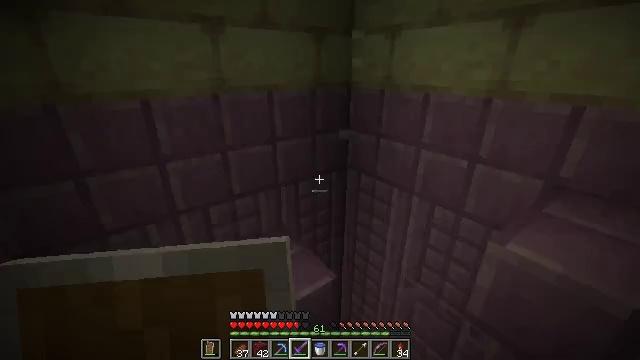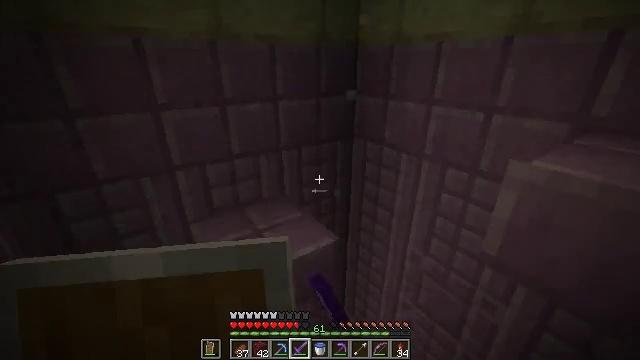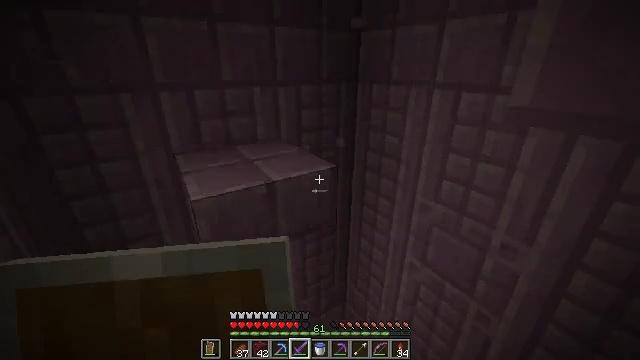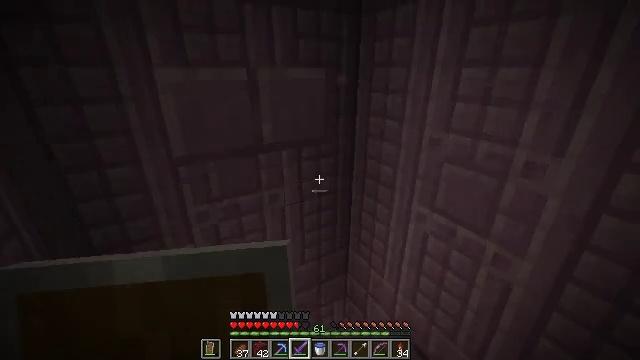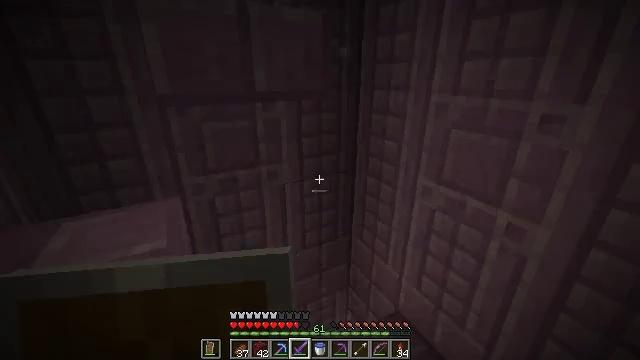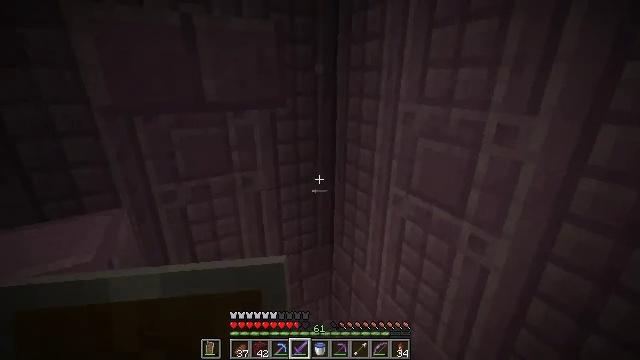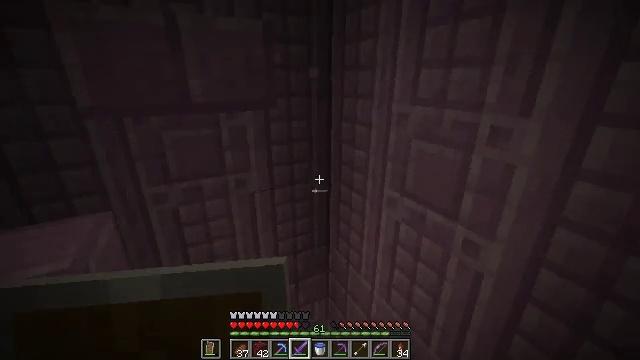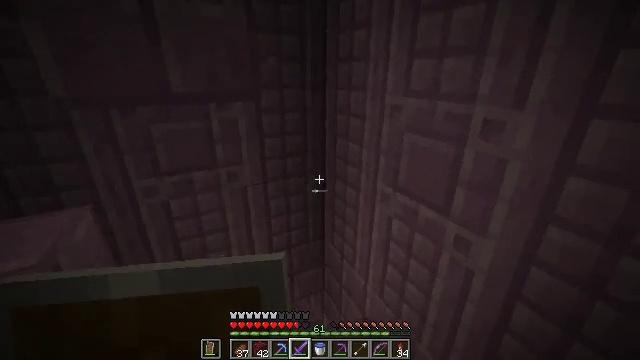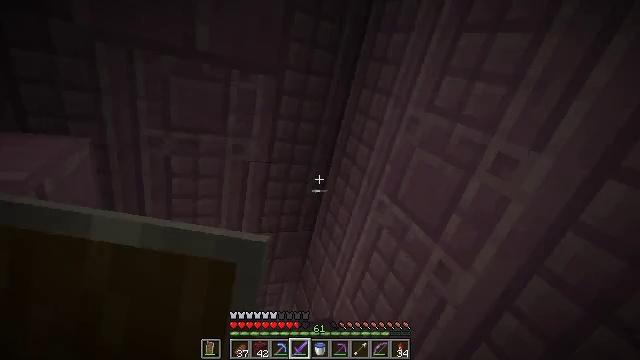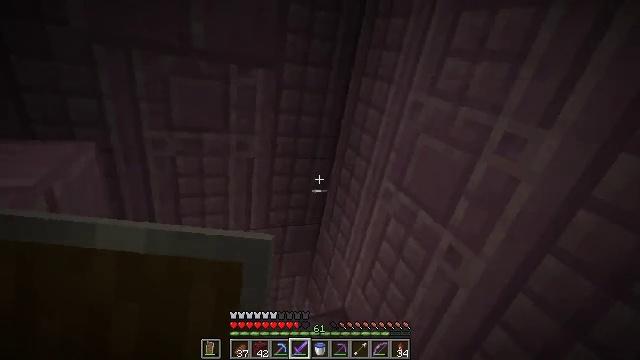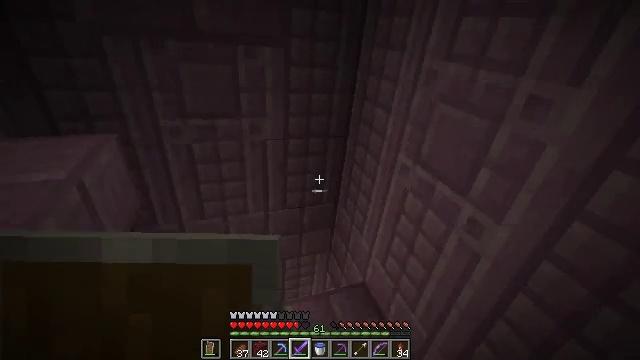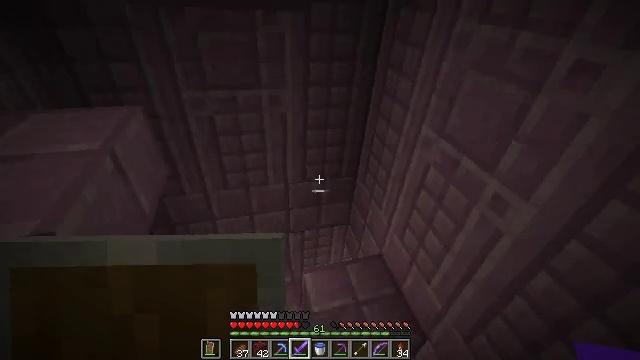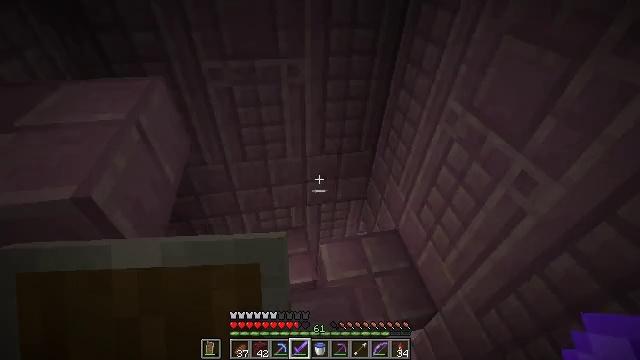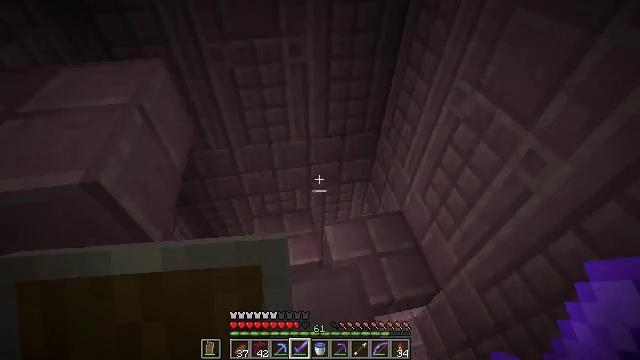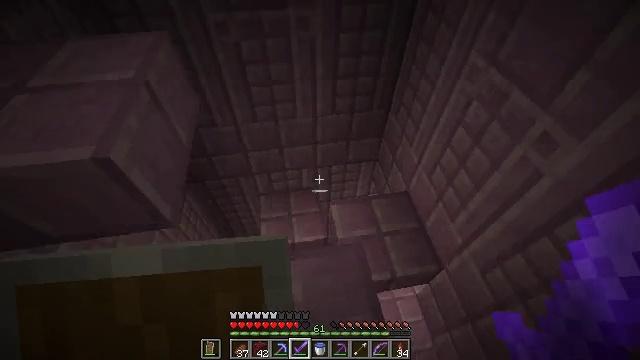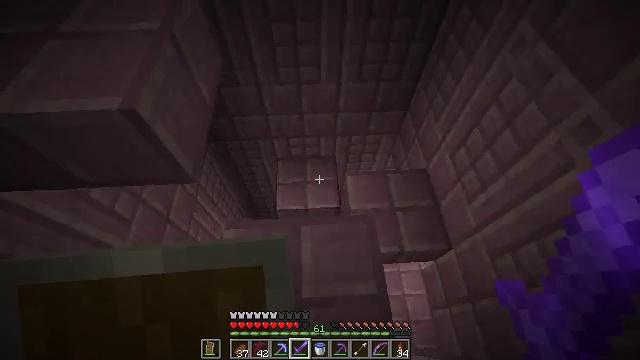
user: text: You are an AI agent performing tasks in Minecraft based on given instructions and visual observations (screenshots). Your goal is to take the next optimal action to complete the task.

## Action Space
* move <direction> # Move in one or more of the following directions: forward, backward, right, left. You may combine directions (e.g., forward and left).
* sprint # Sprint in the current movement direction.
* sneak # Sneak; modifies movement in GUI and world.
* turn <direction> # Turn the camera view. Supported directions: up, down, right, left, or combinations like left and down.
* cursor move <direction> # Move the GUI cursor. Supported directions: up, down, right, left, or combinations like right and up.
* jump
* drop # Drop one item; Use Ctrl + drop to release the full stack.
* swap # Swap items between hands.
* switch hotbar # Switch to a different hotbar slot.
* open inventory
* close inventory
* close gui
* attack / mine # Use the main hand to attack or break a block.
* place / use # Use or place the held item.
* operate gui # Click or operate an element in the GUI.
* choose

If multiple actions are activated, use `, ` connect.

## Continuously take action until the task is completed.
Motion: motion action
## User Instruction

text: Kill the shulker.
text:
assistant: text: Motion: move right, turn left, attack / mine
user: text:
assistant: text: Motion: move right, turn left, attack / mine
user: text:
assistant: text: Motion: move right, turn left
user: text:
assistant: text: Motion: move right, turn left and up
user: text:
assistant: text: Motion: move right
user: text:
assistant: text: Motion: no_op
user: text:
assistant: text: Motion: turn down
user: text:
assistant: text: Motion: turn left and down
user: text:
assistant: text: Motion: turn left and down
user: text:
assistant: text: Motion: turn left and down
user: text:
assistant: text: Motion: turn left and down
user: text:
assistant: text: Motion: turn left and down
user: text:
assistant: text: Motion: turn left and down
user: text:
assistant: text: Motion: turn left and down
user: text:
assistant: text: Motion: turn left and down
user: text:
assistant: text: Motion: turn left and down
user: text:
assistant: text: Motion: turn left and up
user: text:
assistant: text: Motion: turn left and up
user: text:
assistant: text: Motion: no_op
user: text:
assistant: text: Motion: no_op
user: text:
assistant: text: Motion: turn down
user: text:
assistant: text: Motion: turn left and up
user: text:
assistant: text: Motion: turn left and up
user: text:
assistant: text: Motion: turn left and up
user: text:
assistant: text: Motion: no_op
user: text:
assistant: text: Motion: no_op
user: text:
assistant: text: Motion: no_op
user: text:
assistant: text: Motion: no_op
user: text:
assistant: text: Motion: move forward
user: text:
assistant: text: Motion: move forward